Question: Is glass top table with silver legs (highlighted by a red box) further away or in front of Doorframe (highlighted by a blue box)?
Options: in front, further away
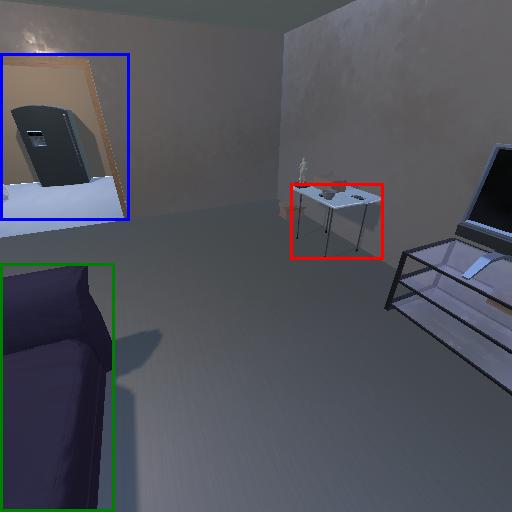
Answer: in front